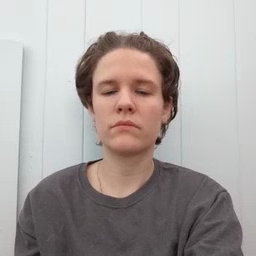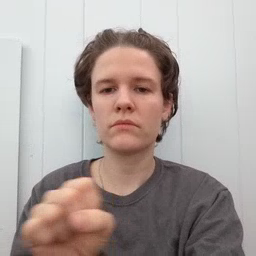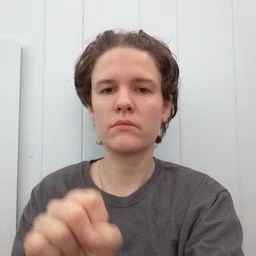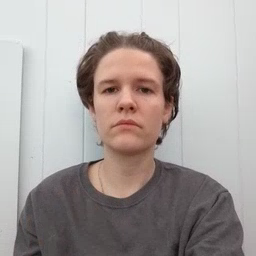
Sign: shoe